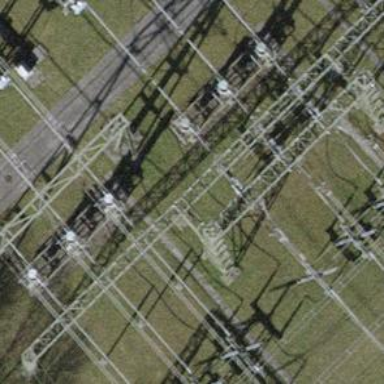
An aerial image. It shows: Bay for power lines.